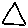
Label: triangle